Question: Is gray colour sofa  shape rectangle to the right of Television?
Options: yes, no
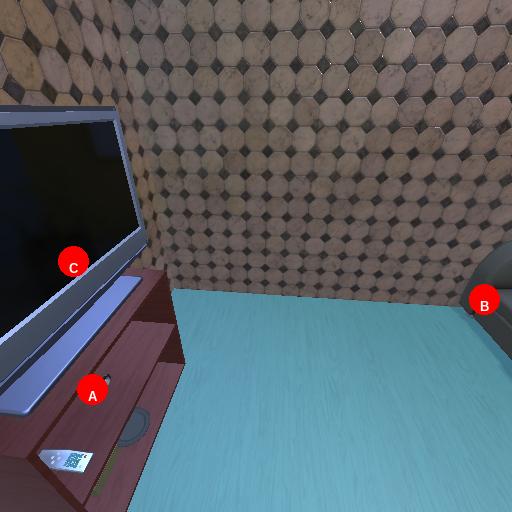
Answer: yes